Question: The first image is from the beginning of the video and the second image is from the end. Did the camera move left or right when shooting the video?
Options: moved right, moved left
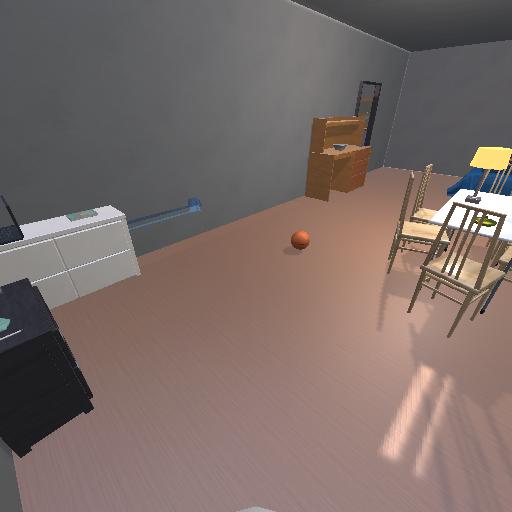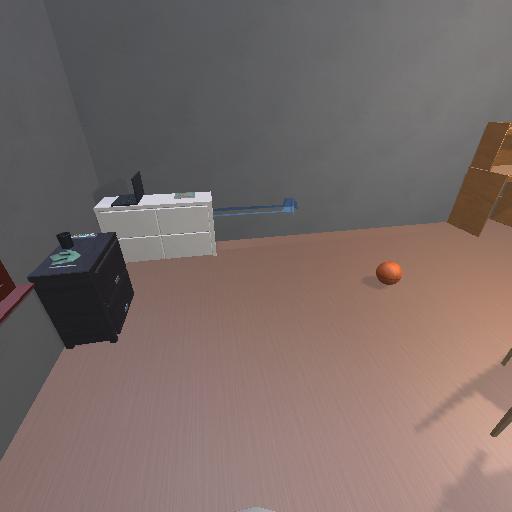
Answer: moved right